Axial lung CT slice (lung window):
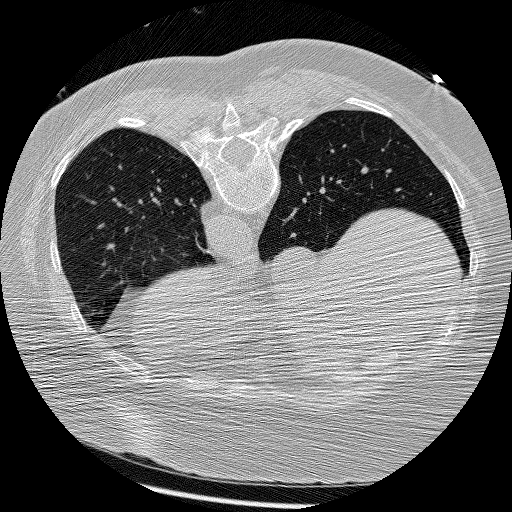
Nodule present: no